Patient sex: F
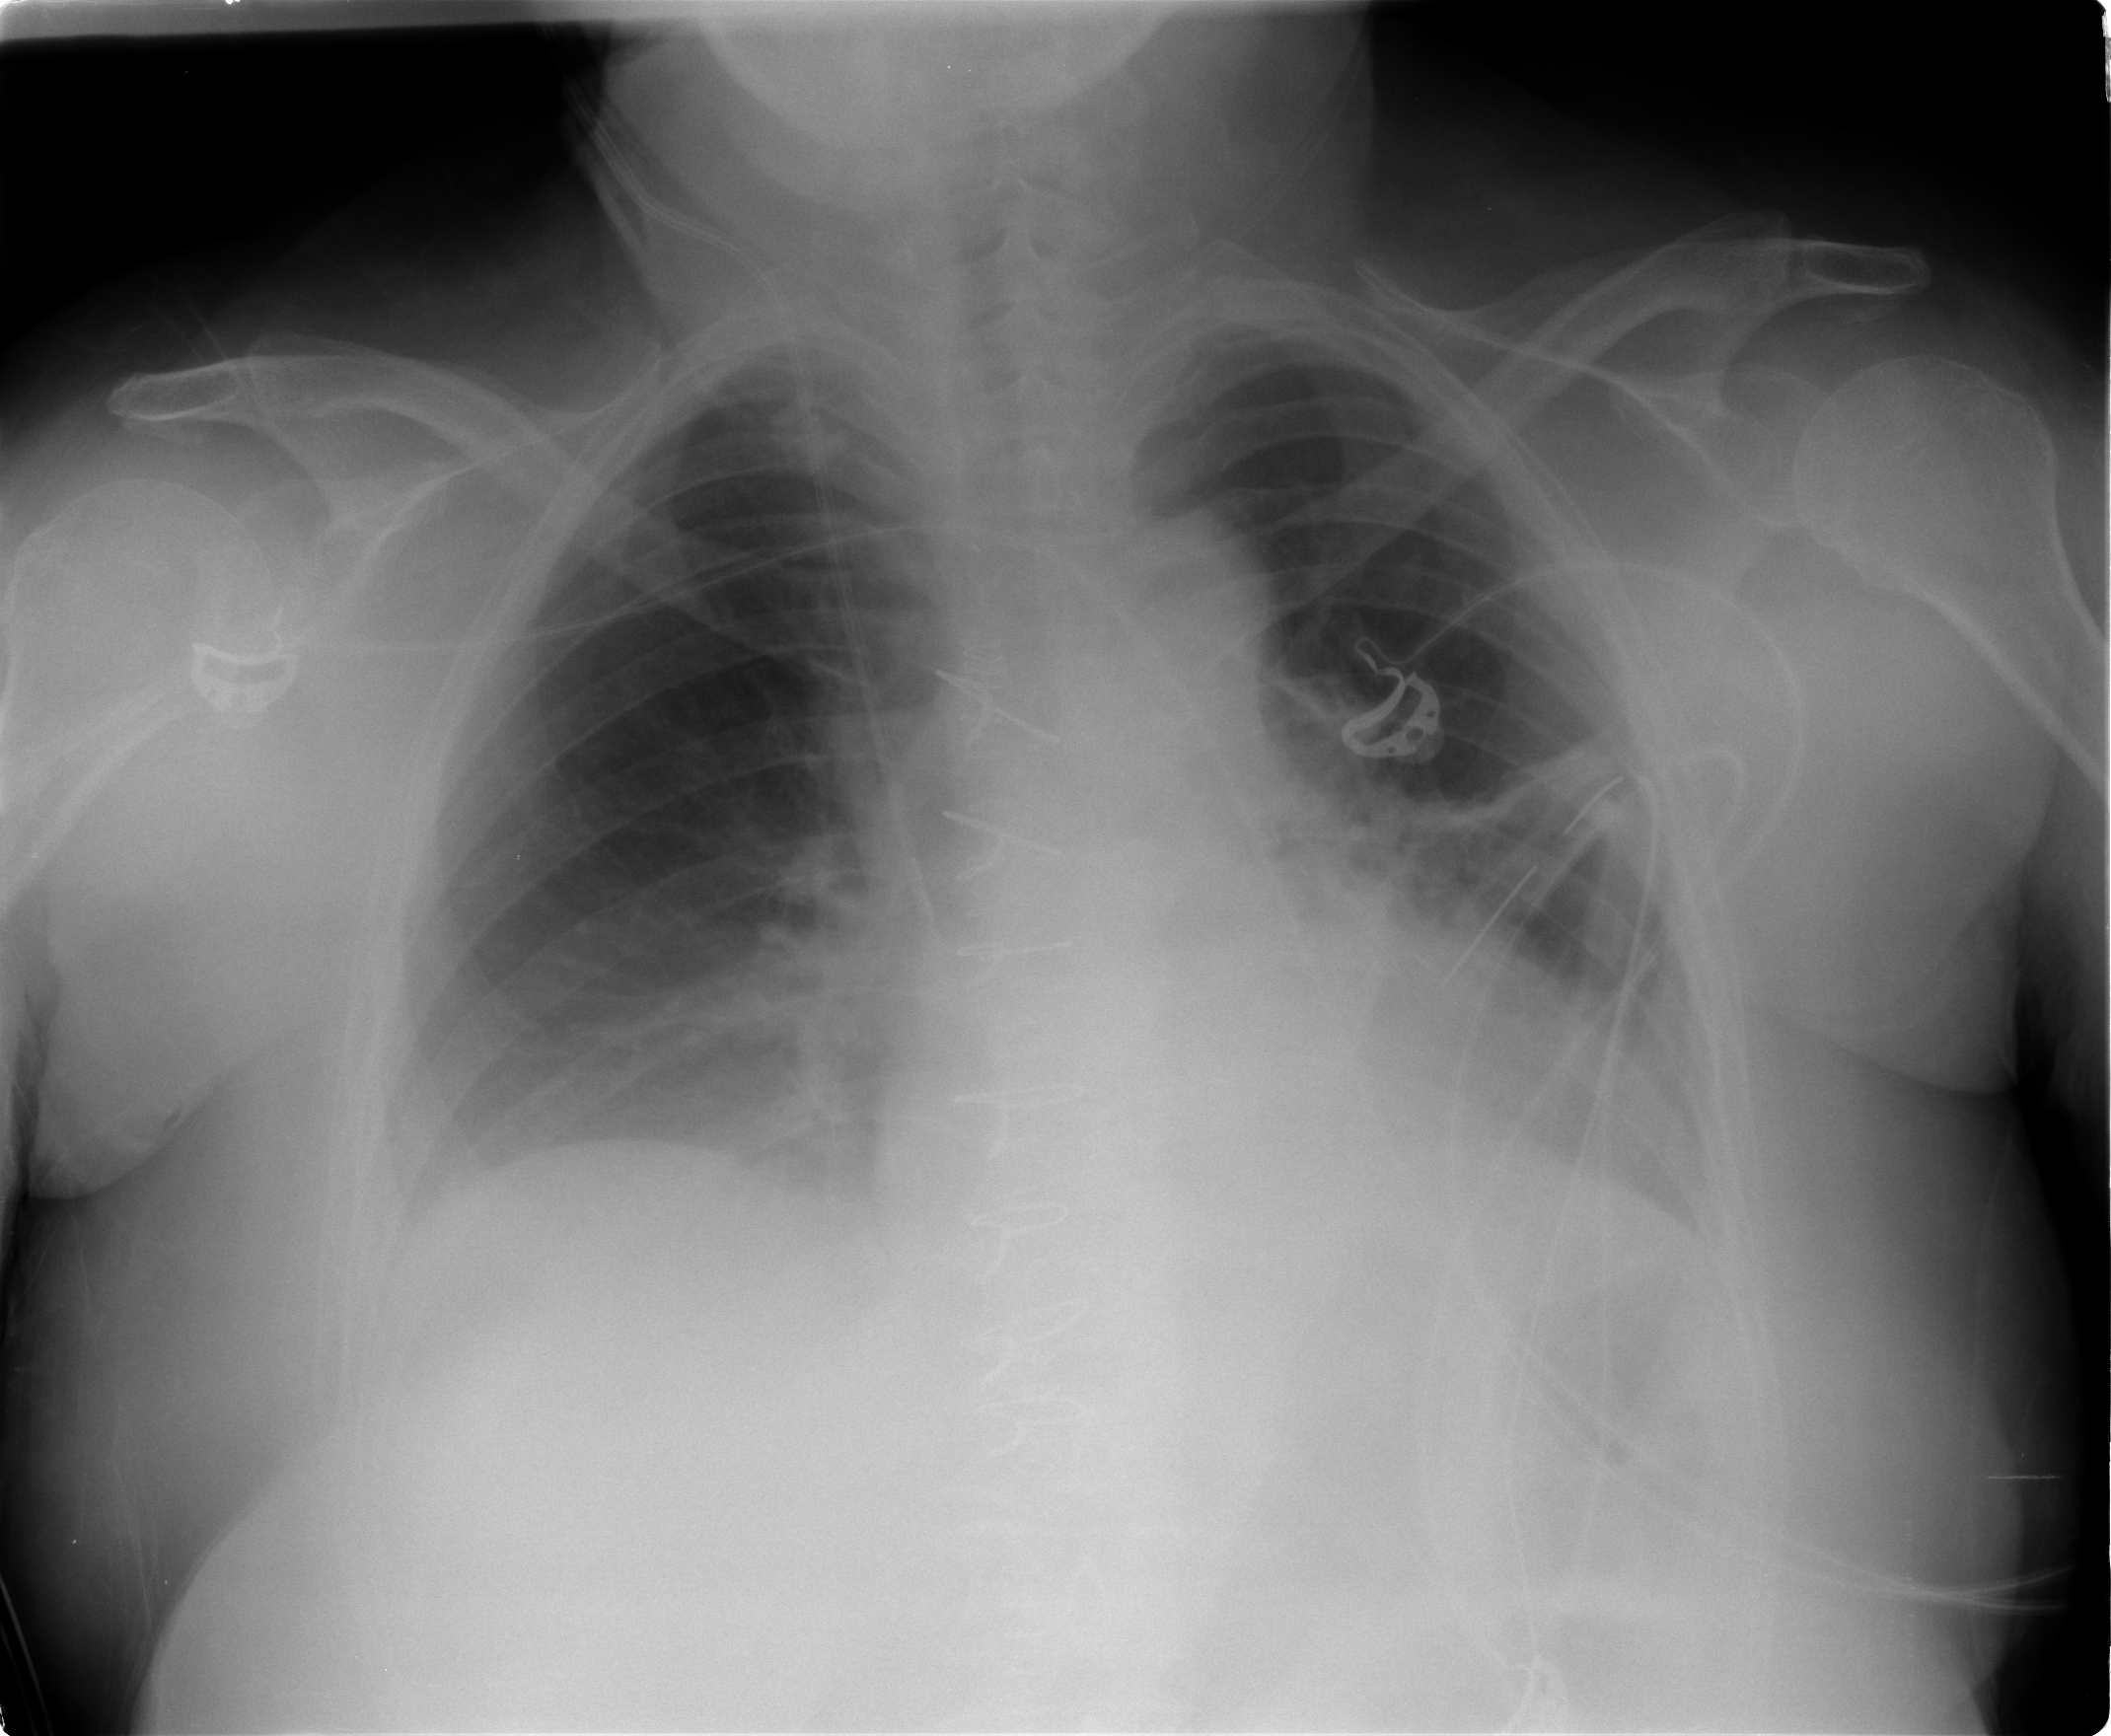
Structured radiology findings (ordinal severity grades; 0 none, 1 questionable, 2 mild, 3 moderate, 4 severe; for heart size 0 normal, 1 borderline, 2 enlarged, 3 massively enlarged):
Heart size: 2
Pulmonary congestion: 2
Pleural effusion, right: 2
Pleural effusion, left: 1
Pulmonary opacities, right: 0
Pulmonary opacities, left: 0
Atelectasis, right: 2
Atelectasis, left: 2